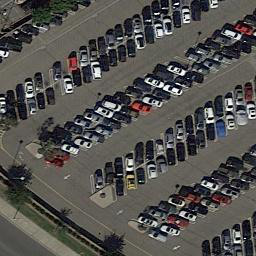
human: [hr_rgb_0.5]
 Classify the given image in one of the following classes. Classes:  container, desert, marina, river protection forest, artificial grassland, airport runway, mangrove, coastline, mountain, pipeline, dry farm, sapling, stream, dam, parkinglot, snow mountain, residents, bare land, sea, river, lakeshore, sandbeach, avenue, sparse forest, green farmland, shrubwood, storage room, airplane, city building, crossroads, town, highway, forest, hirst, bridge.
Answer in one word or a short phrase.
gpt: parkinglot